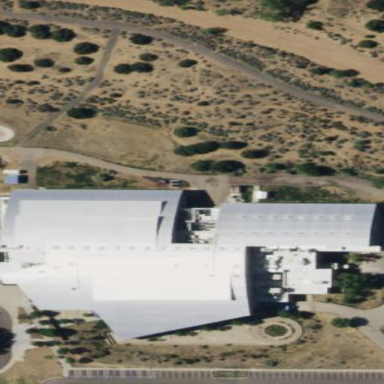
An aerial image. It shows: Community center building that includes fitness center.